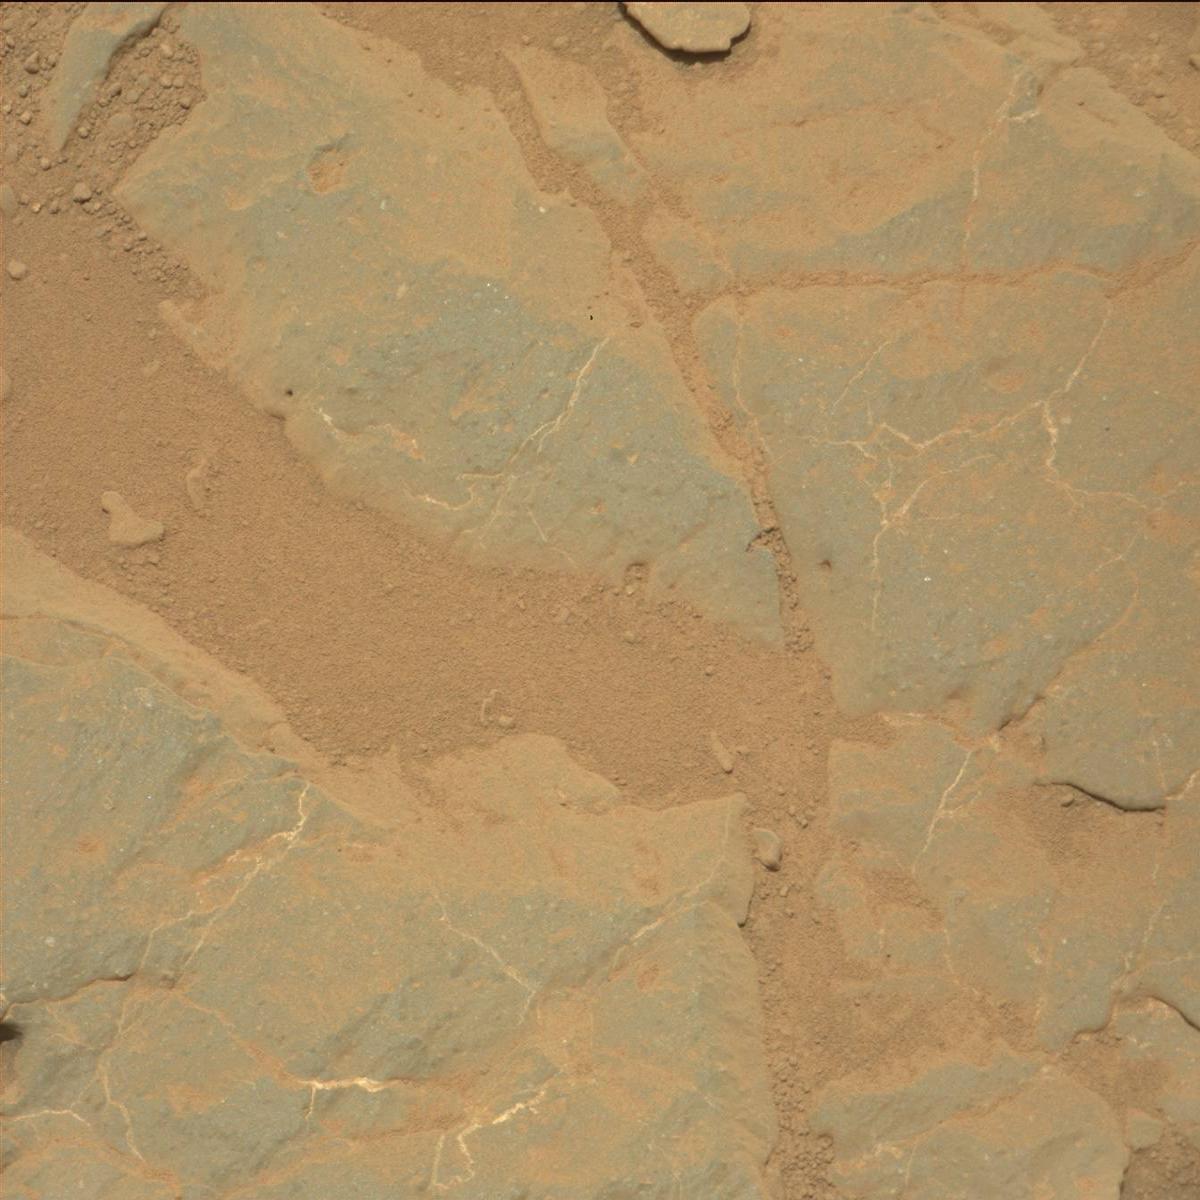
Terrain classes present: Bedrock, Rock, Sand / Soil